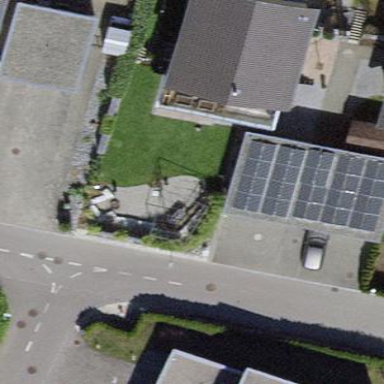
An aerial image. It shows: Solar power generator using photovoltaic panels.